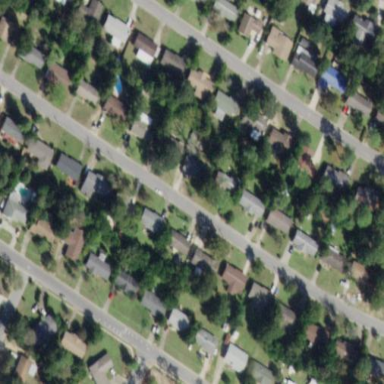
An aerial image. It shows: This residential area consists of single-family homes.